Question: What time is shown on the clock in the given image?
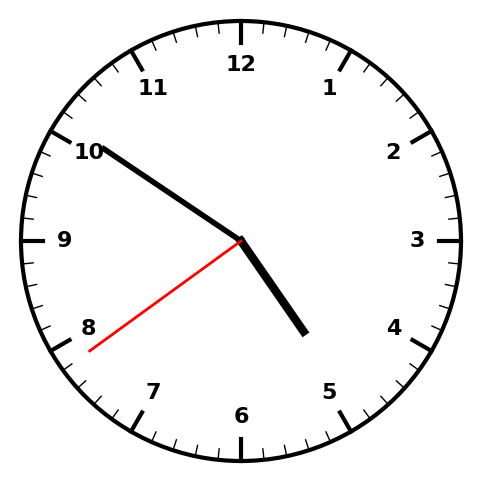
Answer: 04:50:39